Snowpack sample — Buffalo Mountain, Silverthorne, Colorado, USA (2/22/26, 2:02 PM MST)
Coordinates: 39.622, -106.113
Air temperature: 33 °F
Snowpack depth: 63 cm
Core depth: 20 cm
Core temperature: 23 °F
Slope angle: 11°, slope face: 116°
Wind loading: low
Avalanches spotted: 0
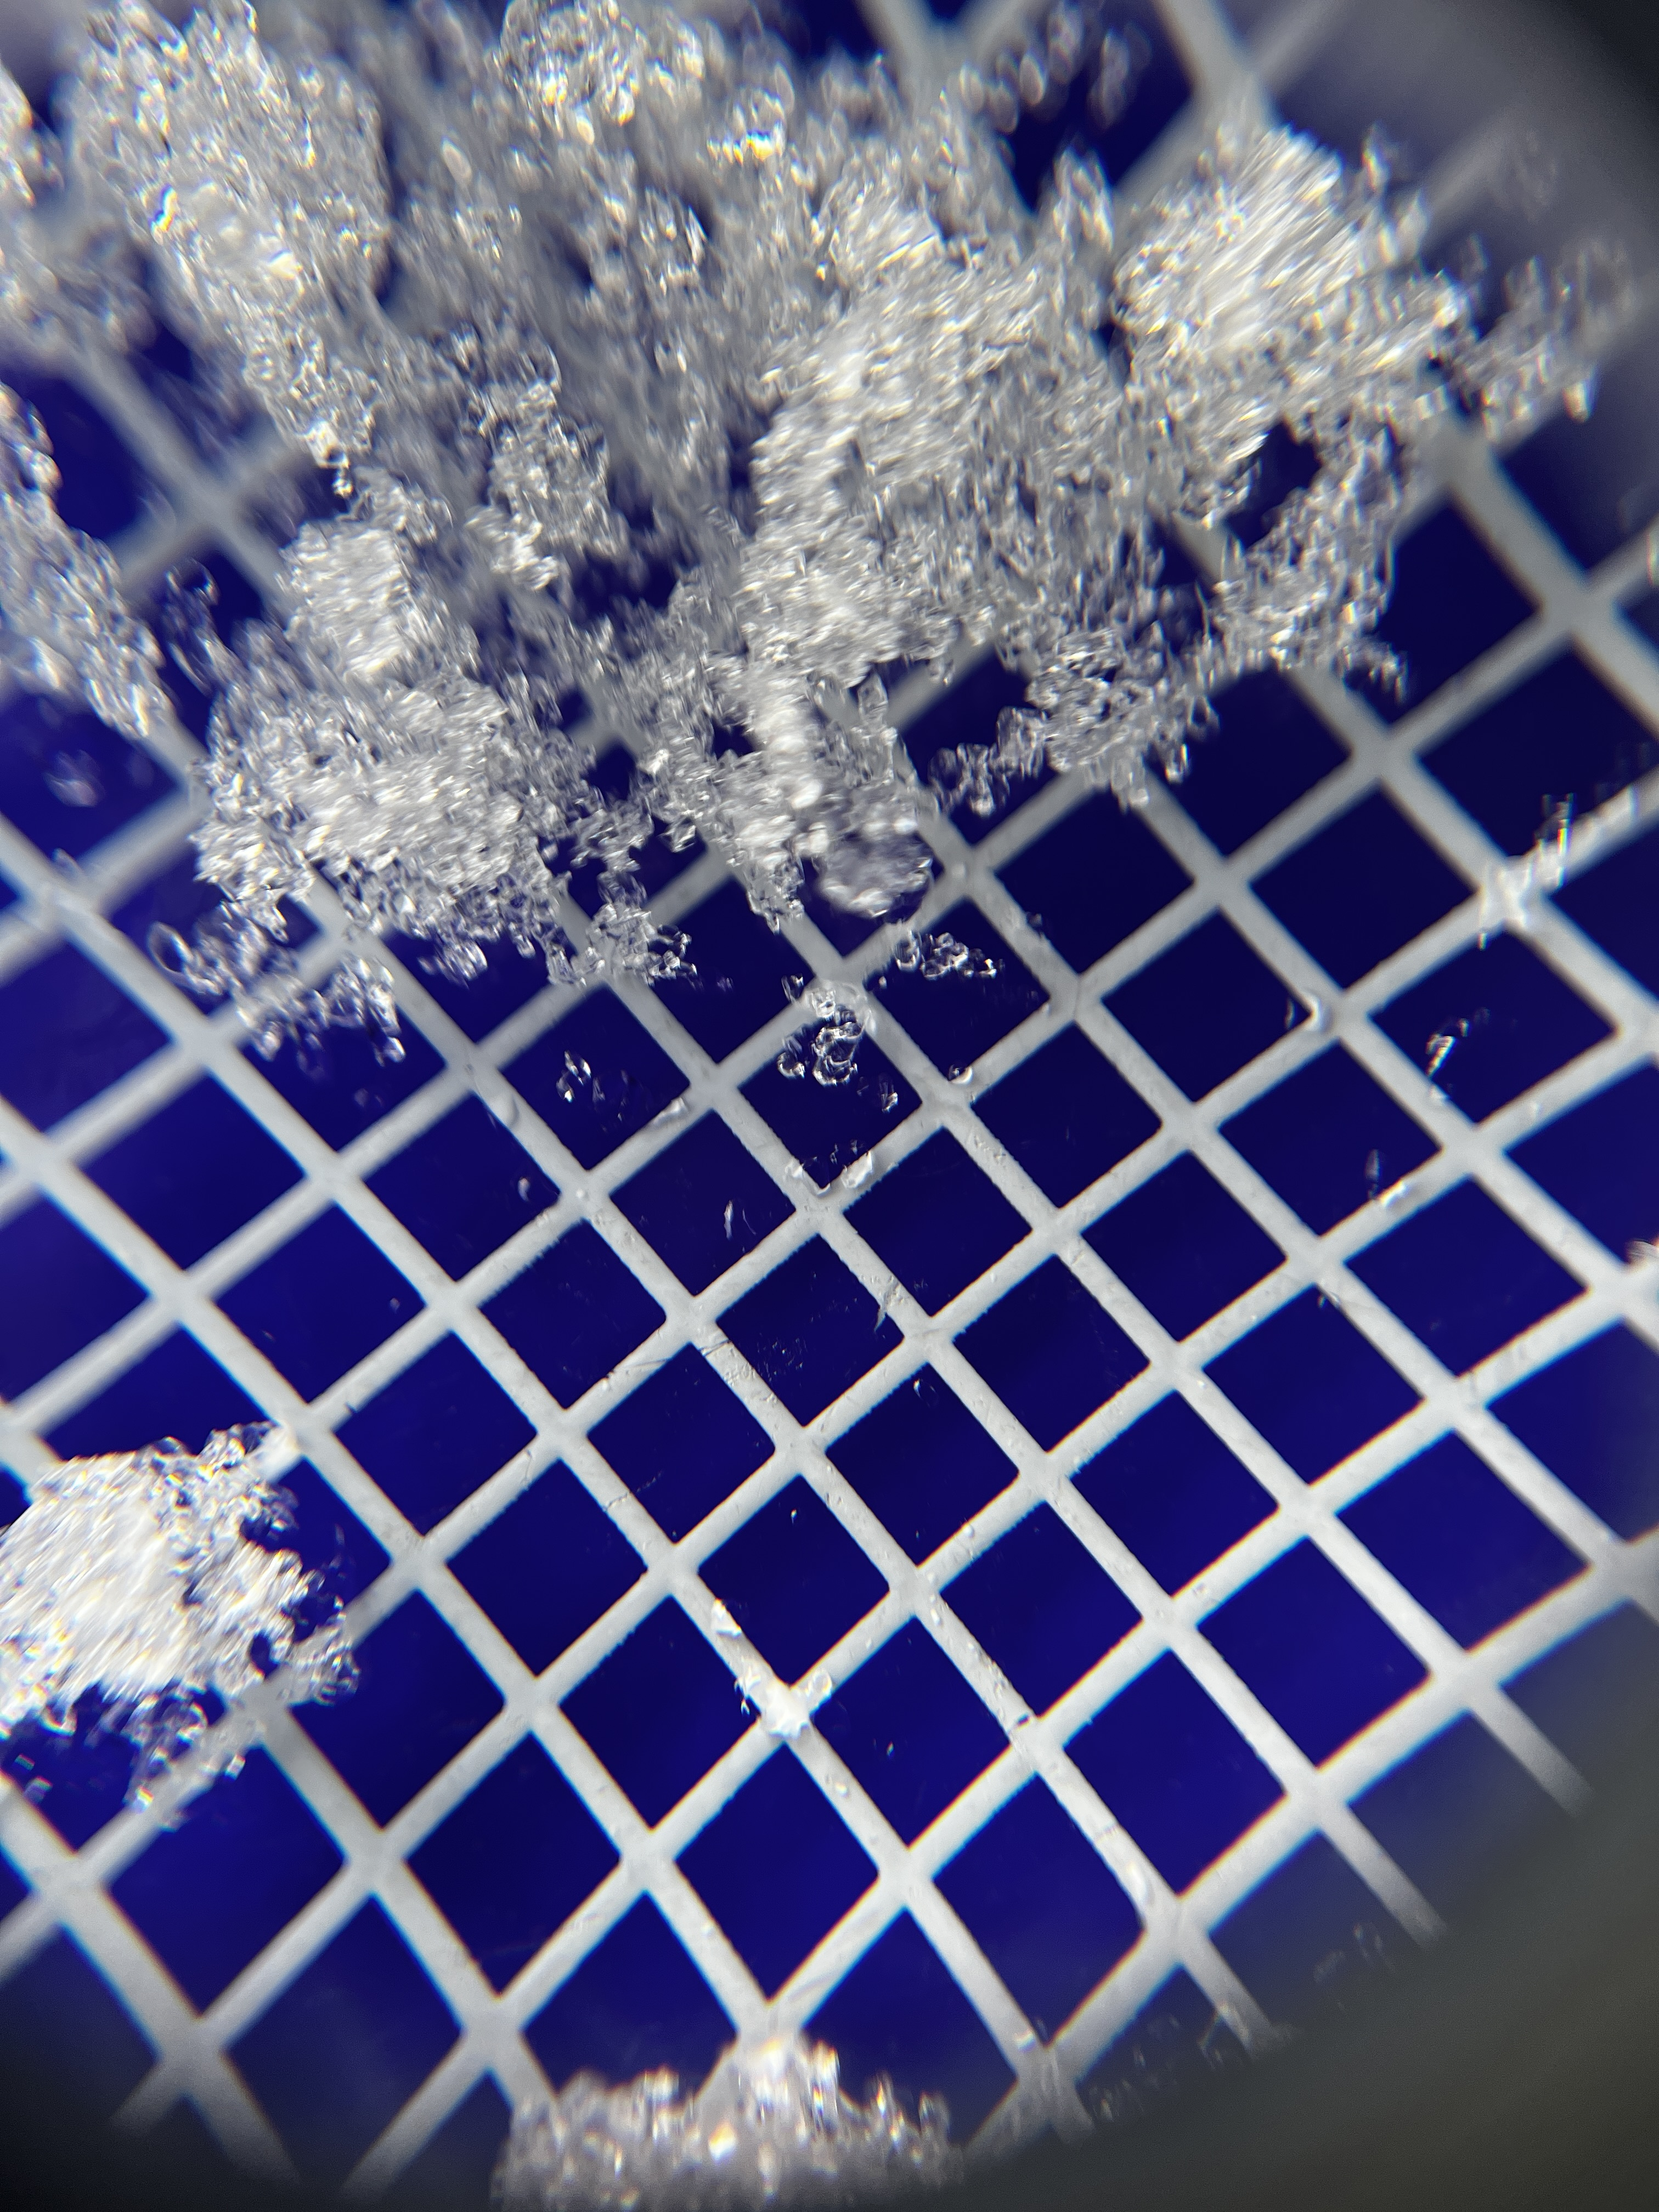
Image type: magnified_profile
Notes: In a firebreak similar to site 1, minimal wind loading with no spotted avalanches (not many faces in view though)